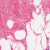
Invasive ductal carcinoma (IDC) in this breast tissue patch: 0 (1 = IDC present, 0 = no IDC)